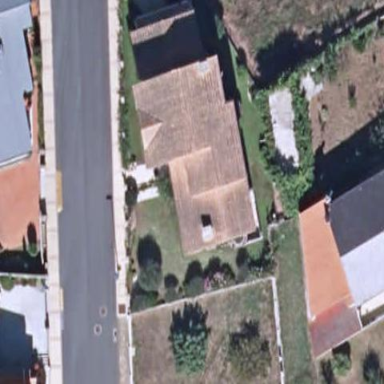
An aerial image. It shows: Simple and straightforward house.